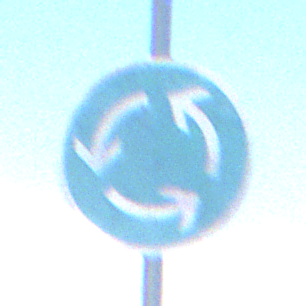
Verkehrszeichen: Kreisverkehr
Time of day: MorningAfternoon
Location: Outdoor (Suburban)
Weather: PartlyCloudy
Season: NotSpecified
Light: Natural